Field crop: maize
Growth stage: 2
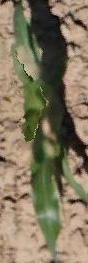
Species: maize